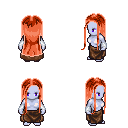
a pixel art fantasy rpg character, female body template, dark elf, purple skin, brown cape, robe skirt, red extra-long hairstyle, white cloth bracers, four views (front, back, left, right), 2x2 character sprite sheet, small pixel art, hard edges, no anti-aliasing